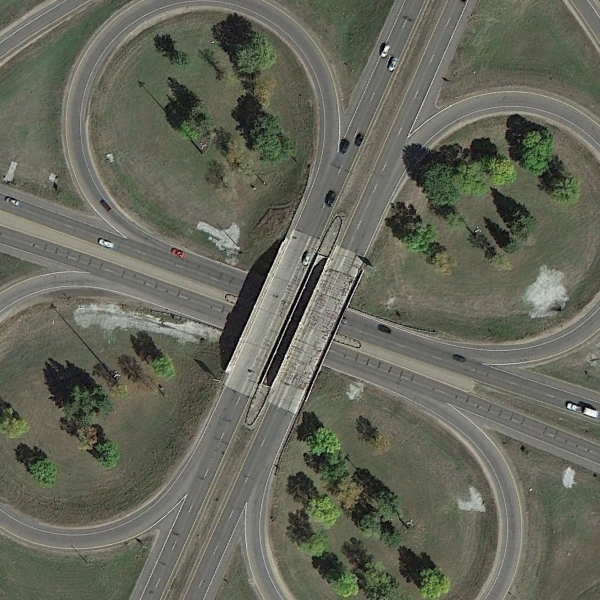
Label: Viaduct